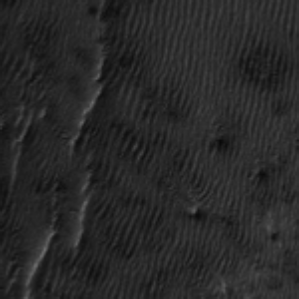
Label: frost